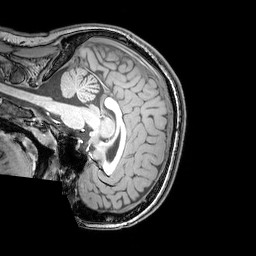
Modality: T1w
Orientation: sagittal
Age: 22
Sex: female
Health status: healthy
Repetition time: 0.081 s
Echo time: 0.037 s